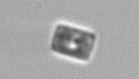
Label: Bacillariophyceae_morphotype1